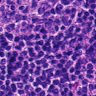
Metastatic tissue present: no